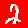
Digit: 2